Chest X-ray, PA view. Patient: 41 years old, sex M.
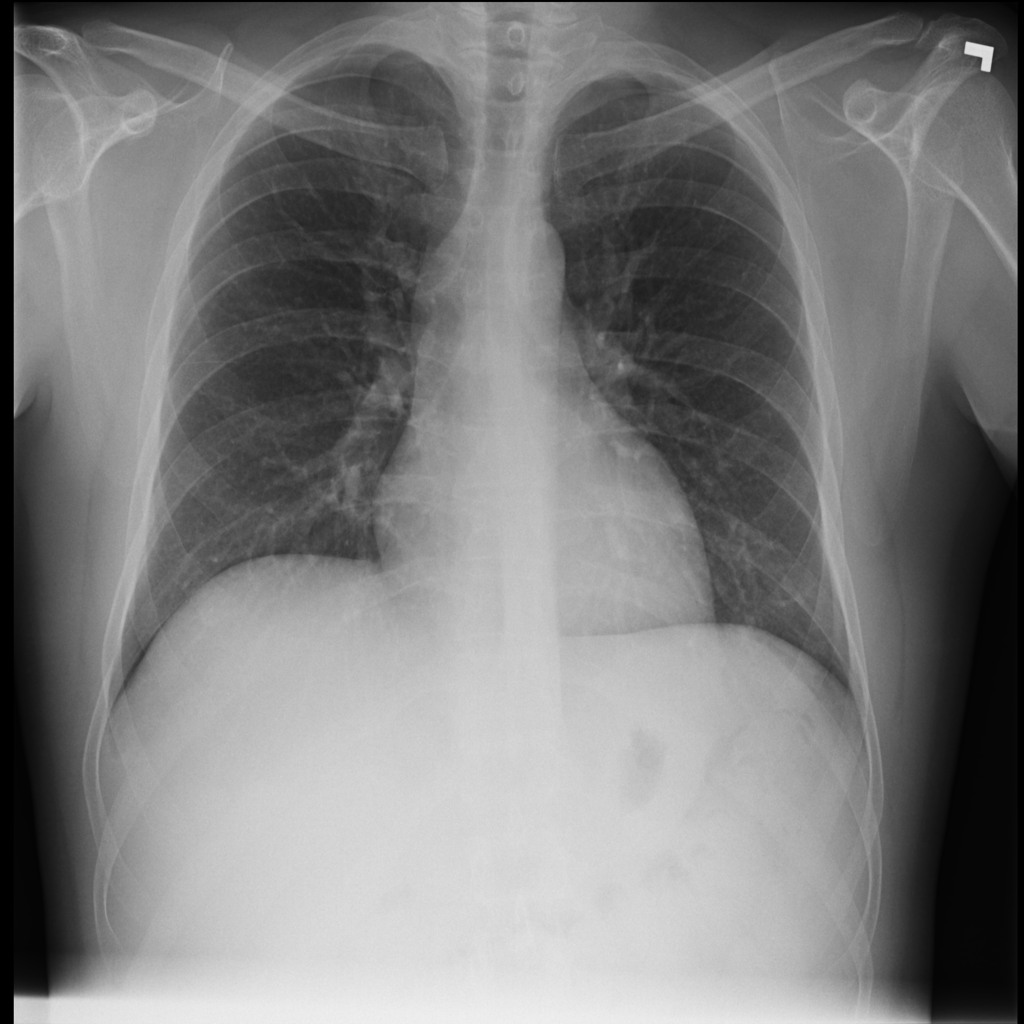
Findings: No Finding